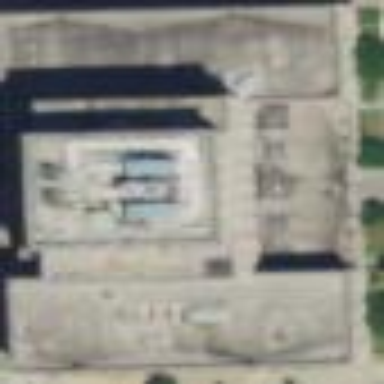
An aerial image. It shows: Government office building.